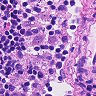
Metastatic tissue present: no